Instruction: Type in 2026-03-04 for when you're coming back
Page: home
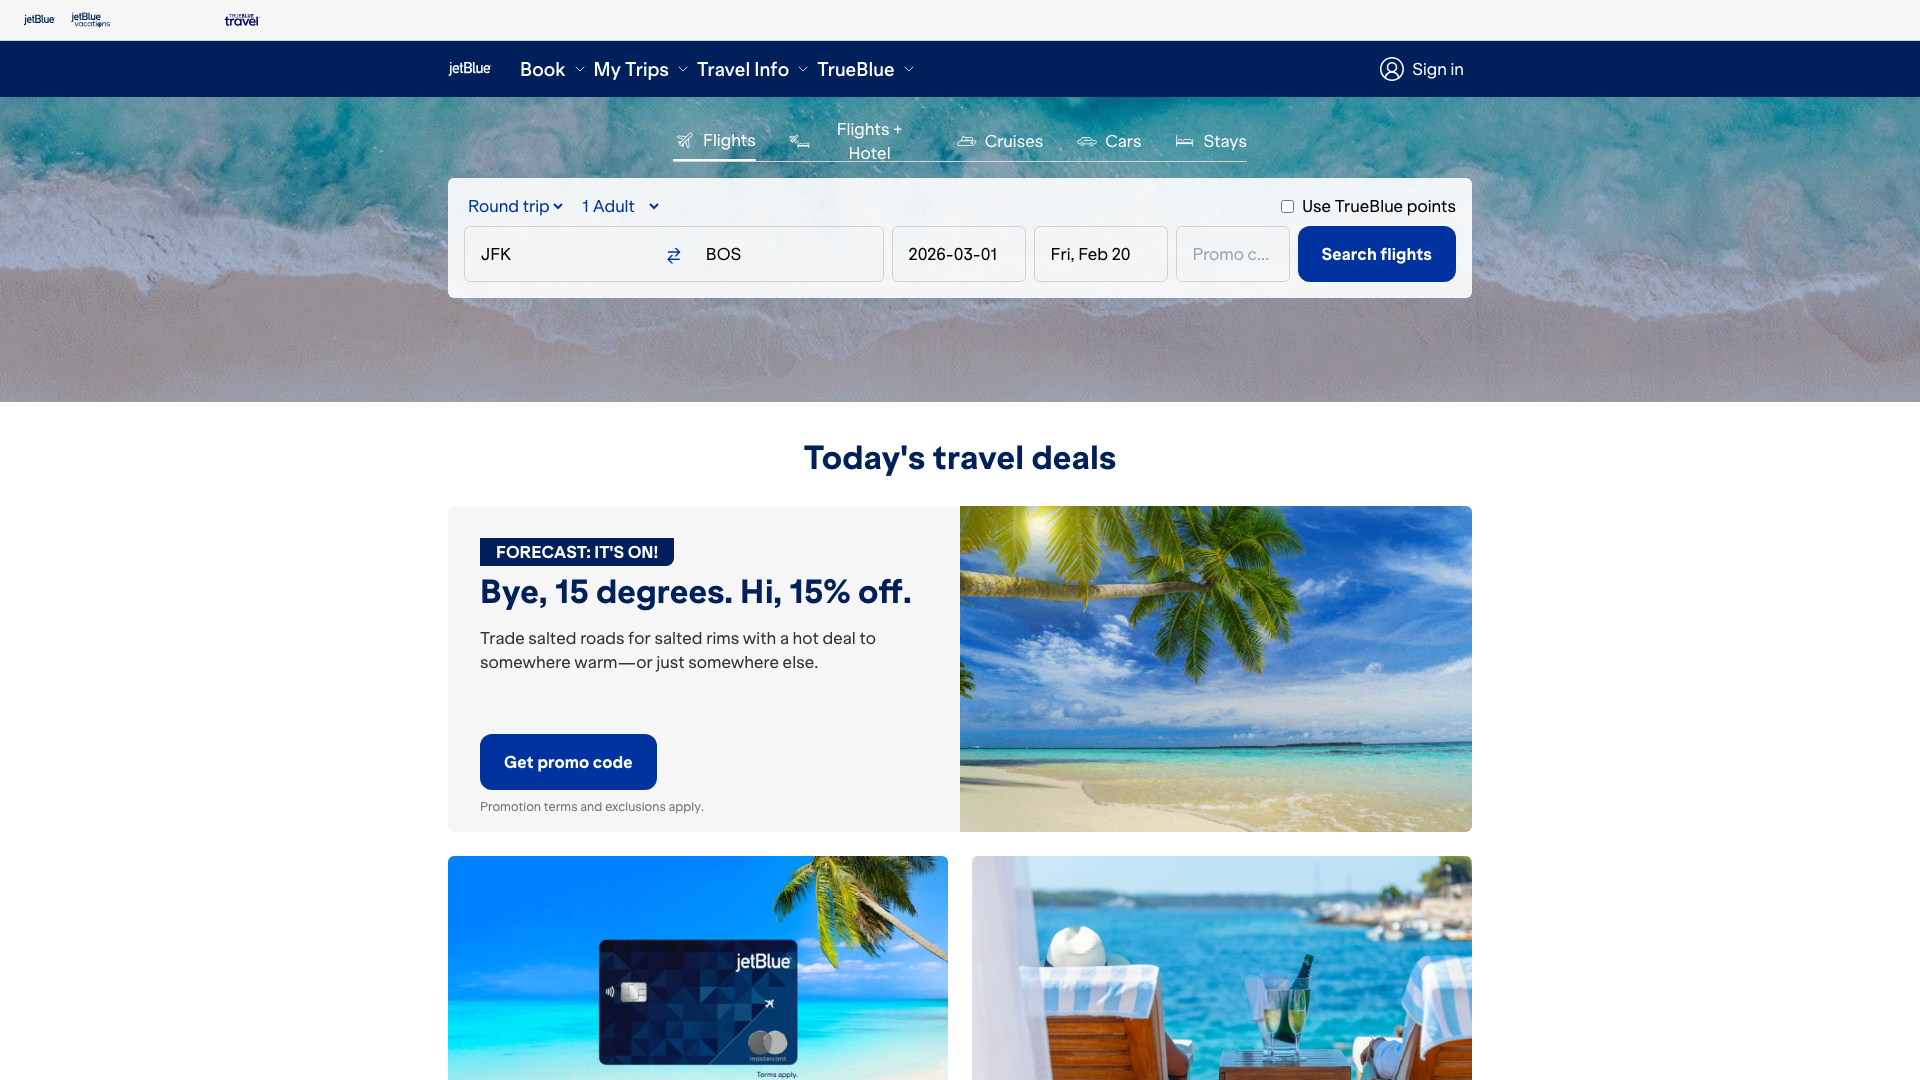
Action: type